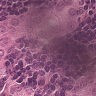
Metastatic tissue present: yes